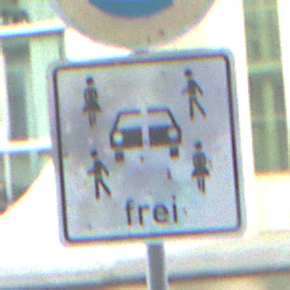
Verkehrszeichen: CarsharingfahrzeugeFrei
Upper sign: EingeschraenktesHalteverbot
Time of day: SunriseSunset
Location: Outdoor (Urban)
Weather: PartlyCloudy
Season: NotSpecified
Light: Natural